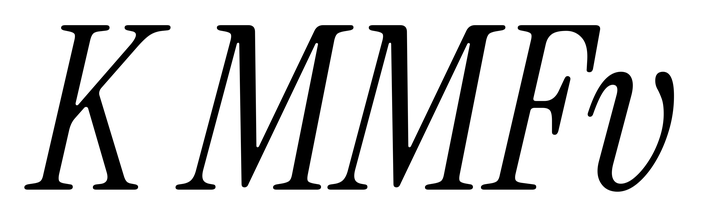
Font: InstrumentSerif-Italic